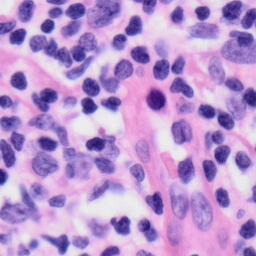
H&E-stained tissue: Skin